Question: This may be the dumbest question ever but our customer really wants this. I am asking this silly question just to be sure that it cannot be done.
We have a popup window which has opened by window.showModalDialog (img 1)
In this window there is a custom autocomplete control which displays an html table. The problem is autocomplete table is wider than the modal dialog. So user is unable to see the contents of this table. (img 2)
Then we made initial size of the modal dialog wider enough to see table contents but customer did not want the initial empty area and did not want the content to be wider also. (img 3)
The customer wants to see the thing as in img 4 which i could only made by paint.
Is it possible to display overflowed html content outside the browser. At least for the ones which has opened by window.showModalDialog.
Note: This is about a 10 years old project and it is totally based on window.open and window.showModailDialog. So using a custom jquery dialog or something similar is not an option.

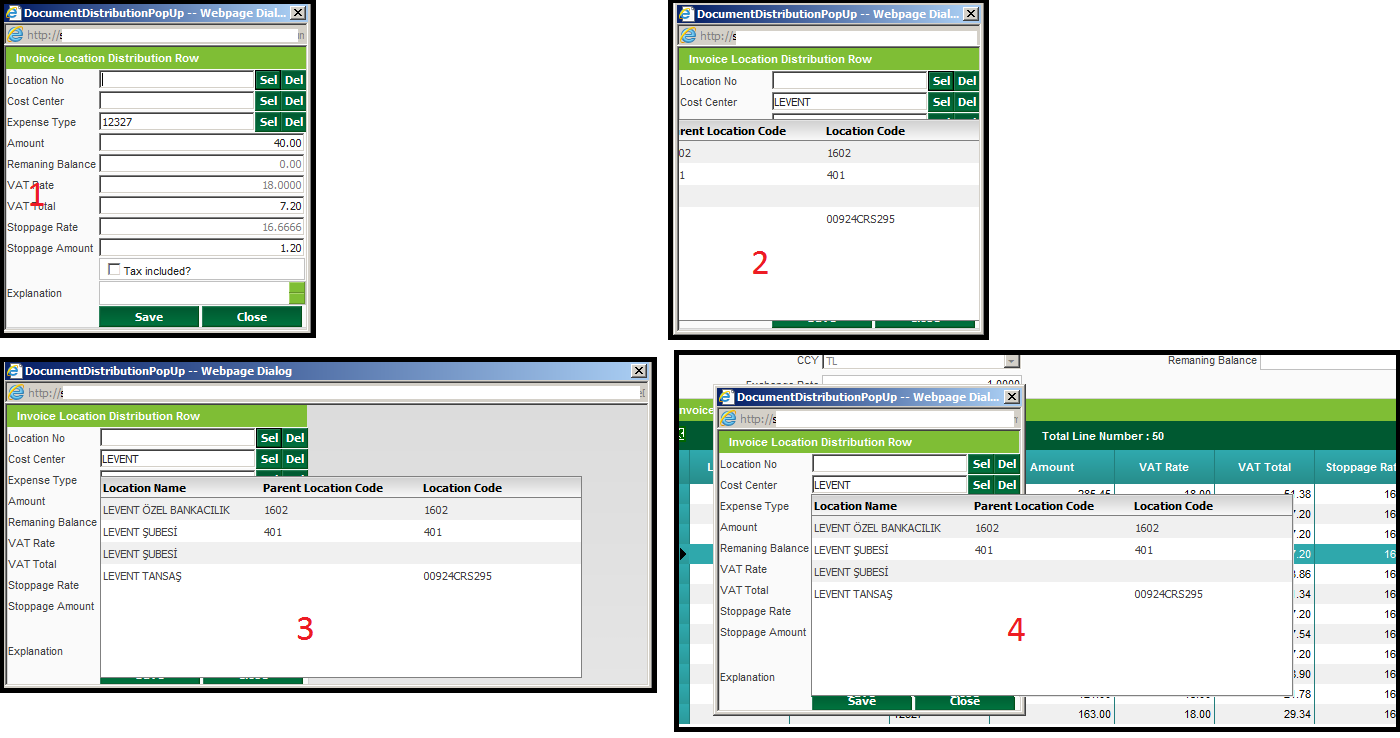
Answer: Within your client's constraints,
What you could do instead is popup another modal window that shows the contents of the dropdown. That way, you can get a differently sized viewport than what the first modal window offers. Also, if you open the new one as a child, you could even pass messages between the 2 windows.
Of course this will be a very rudimentary stone-age solution! You may also come across a lot of browser limitations/quirks.